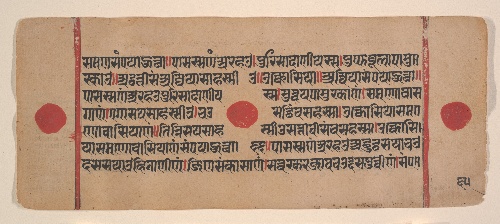
Date: 15th century
Object type: Folio
Classification: Paintings
Medium: Ink, opaque watercolor, and gold on paper
Culture: India (Gujarat)
Dimensions: 4 3/8 x 10 5/8 in. (11.1 x 27 cm)
Department: Asian Art
Credit line: Rogers Fund, 1955
Accession year: 1955
Repository: Metropolitan Museum of Art, New York, NY